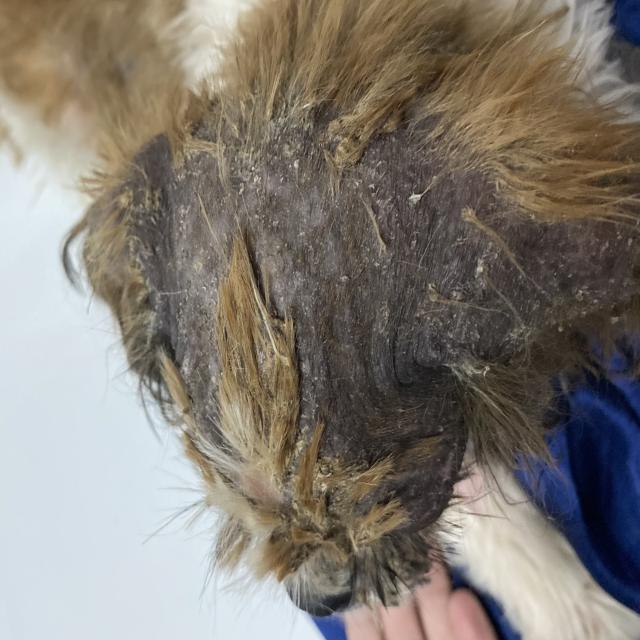
Canine demodicosis (Demodex mange) — caused by Demodex canis mites. Presents with alopecia, follicular papules, pustules, and comedones. Often localized on face and forelimbs.